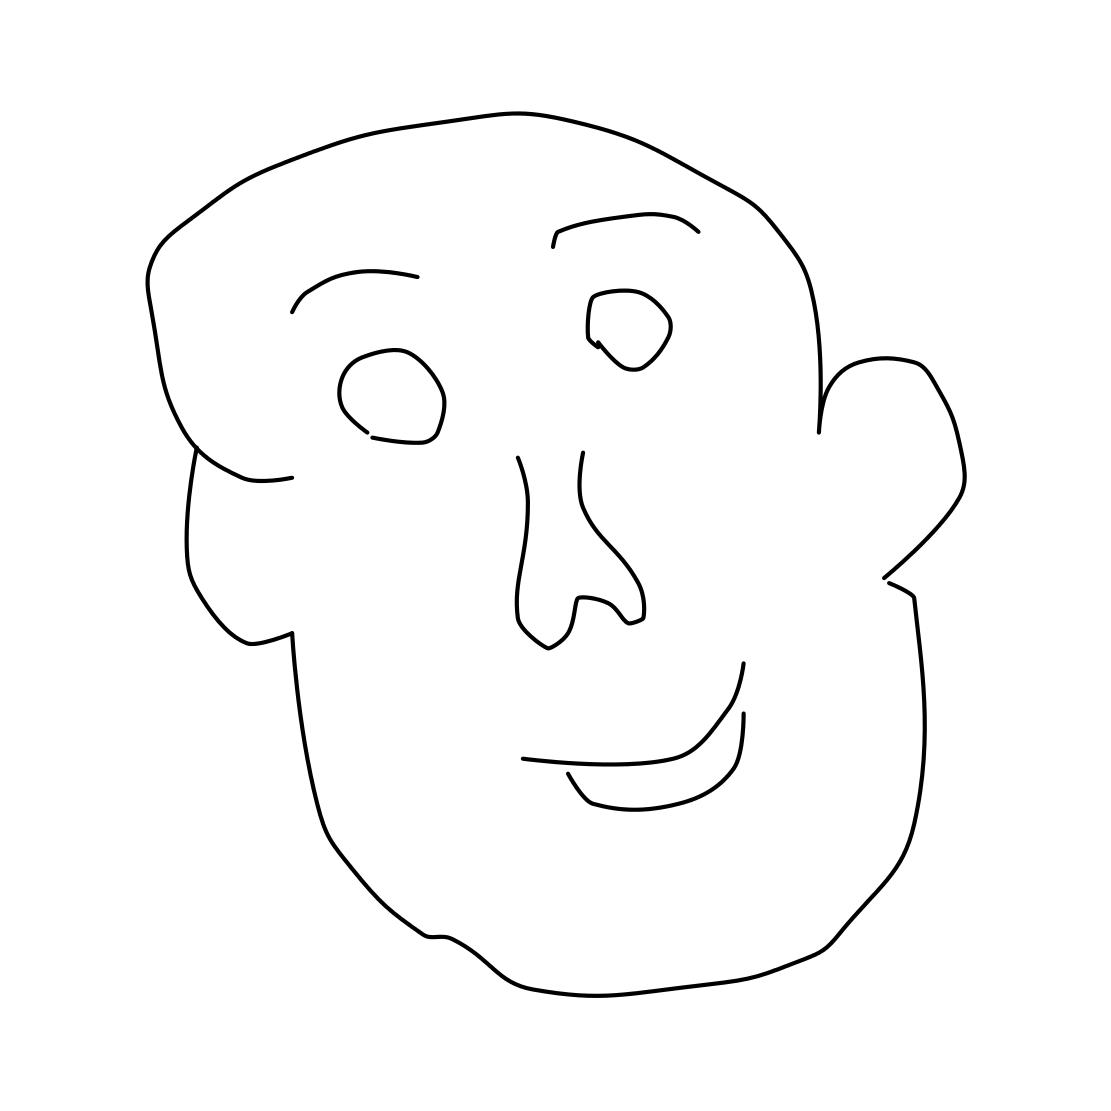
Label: head